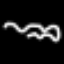
Label: squiggle